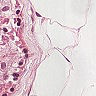
Metastatic tissue present: no